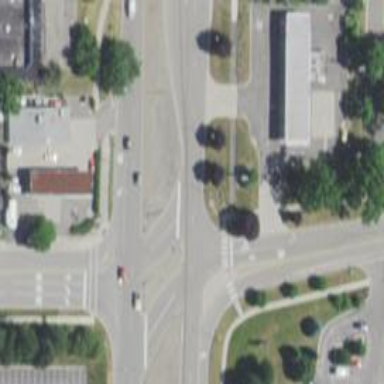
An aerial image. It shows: Asphalt road at the secondary link level.